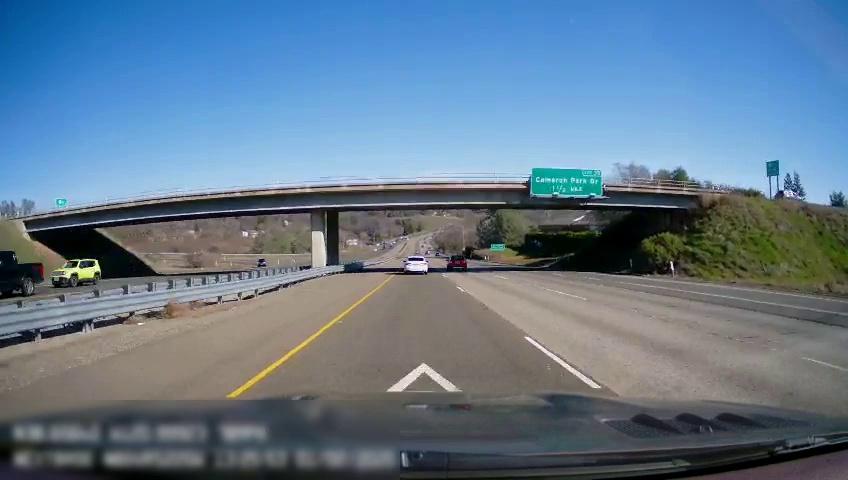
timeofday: Day
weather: Sunny
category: Drivable Space
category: Drivable Space
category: Vehicles | Car
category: Vehicles | Car
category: Vehicles | Truck
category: Vehicles | SUV
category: Vehicles | SUV
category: Lanes | Current Lane
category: Lanes | Current Lane
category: Lanes | Alternate Lane
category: Lanes | Alternate Lane
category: Lanes | Alternate Lane
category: Traffic | Signs
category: Traffic | Signs
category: Traffic | Signs